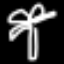
Label: palm tree